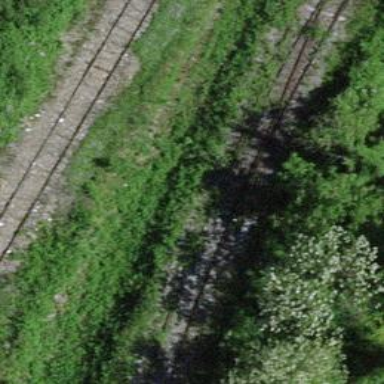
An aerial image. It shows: Railway switch.